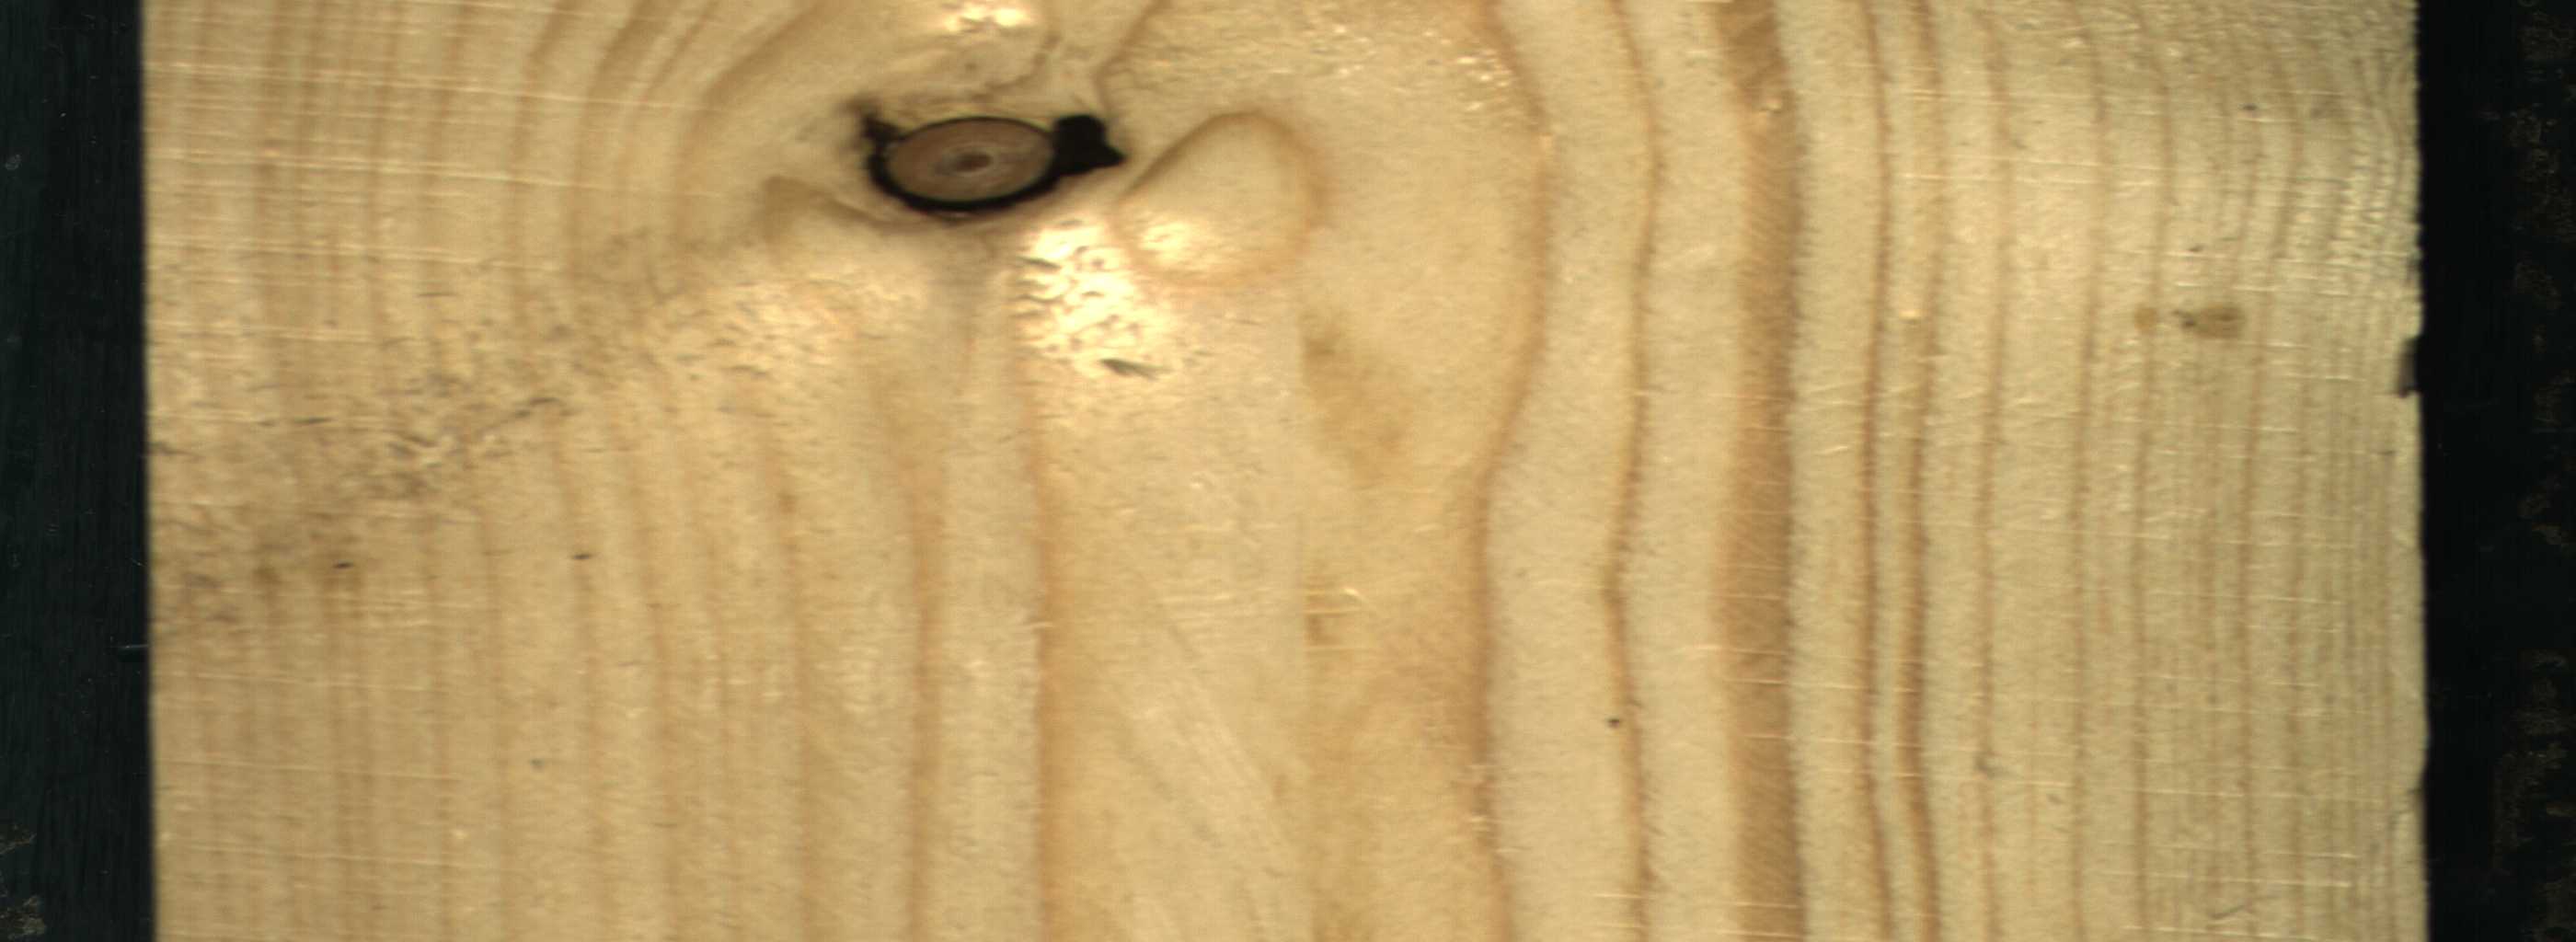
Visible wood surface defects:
Quartzity
Dead_Knot